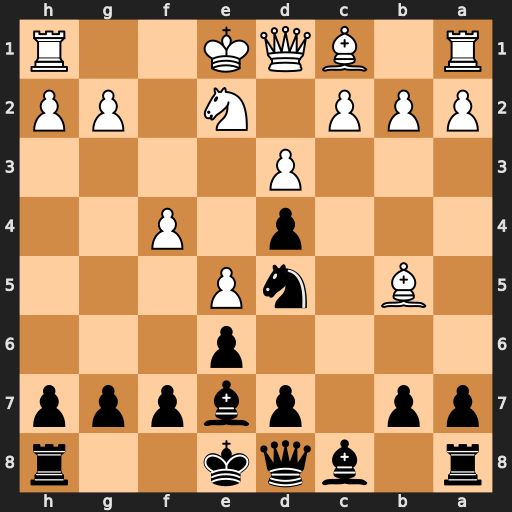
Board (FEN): r1bqk2r/pp1pbppp/4p3/1B1nP3/3p1P2/3P4/PPP1N1PP/R1BQK2R
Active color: b
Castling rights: KQkq
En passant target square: -
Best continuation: Qa5+ Qd2 Qxb5